Aerial crown-view tile of a tropical tree (Barro Colorado Island, Panama), acquired 20240813:
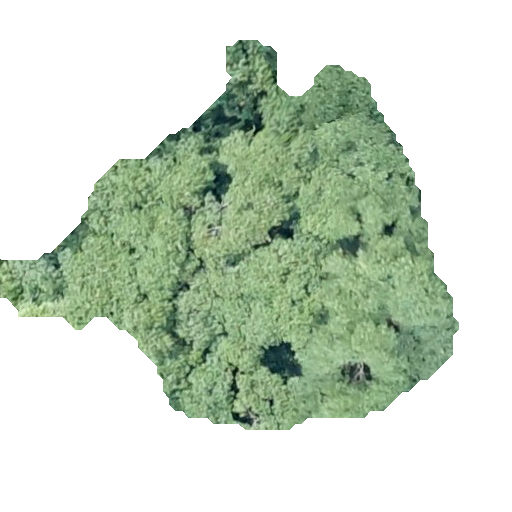
Species: Luehea seemannii
GBIF accepted scientific name: Luehea seemannii
Crown area: 159.484 m²